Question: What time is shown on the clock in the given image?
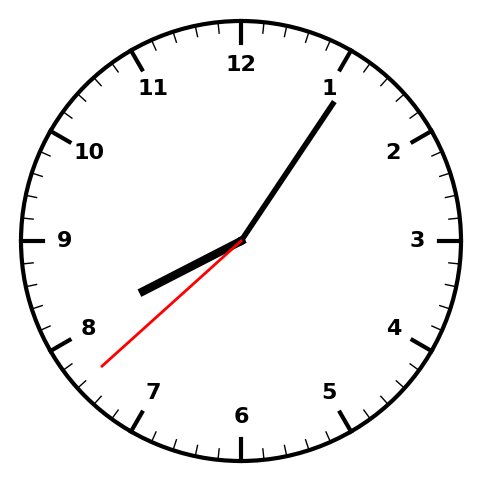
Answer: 08:05:38